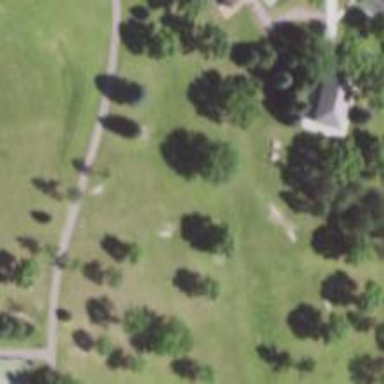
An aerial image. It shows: Disc golf hole.